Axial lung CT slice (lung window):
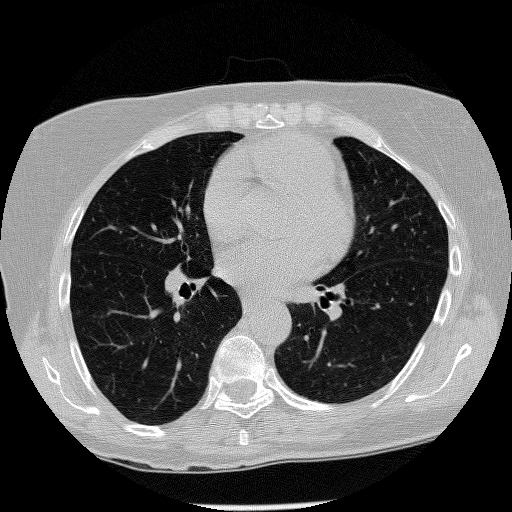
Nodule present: no